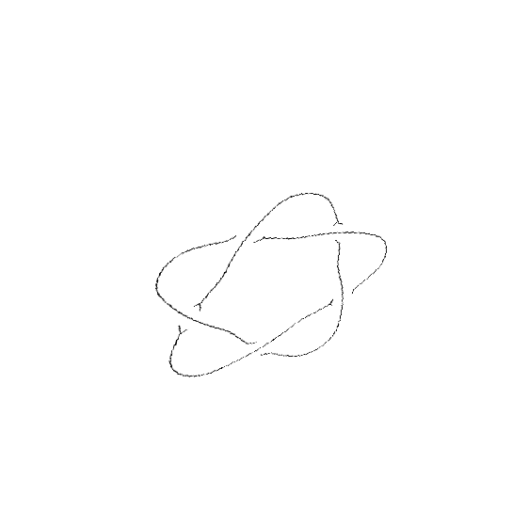
Crossing number: 5